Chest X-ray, AP view. Patient: 30 years old, sex F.
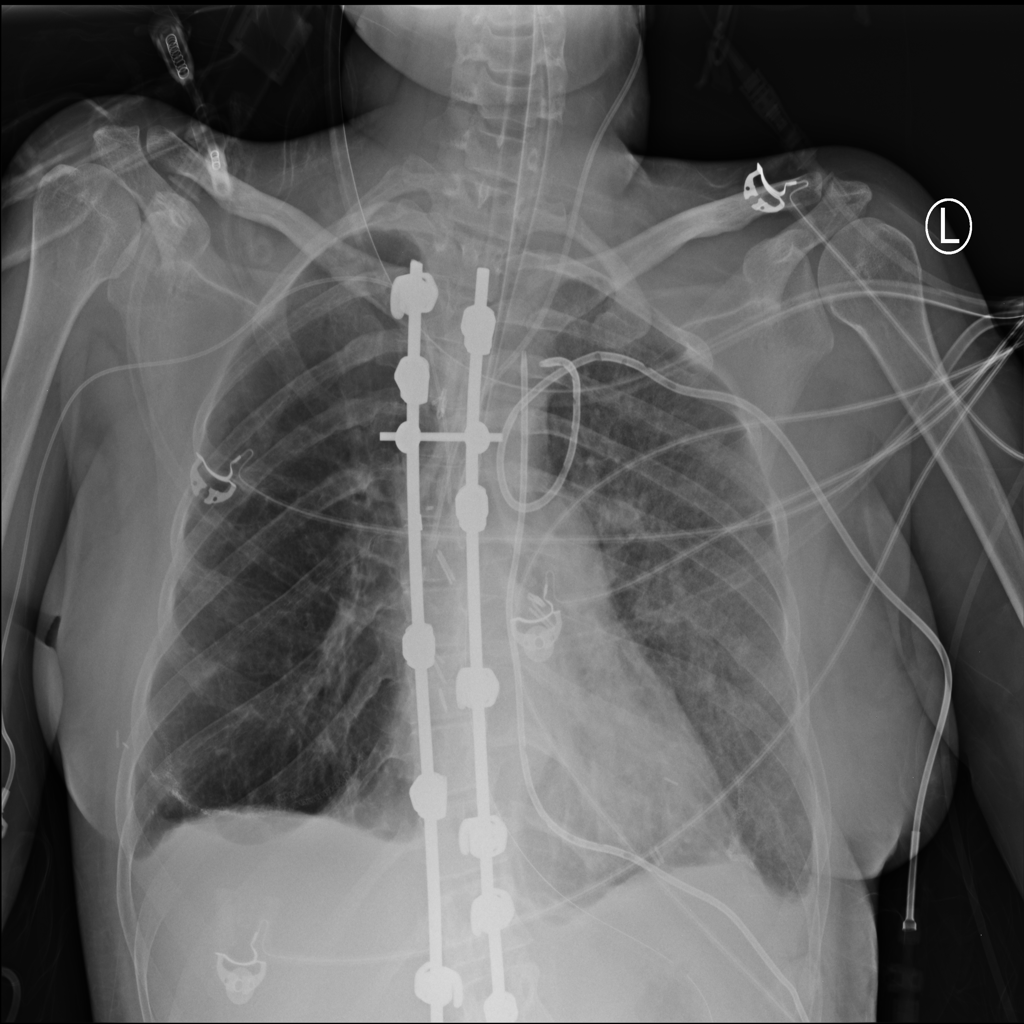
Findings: No Finding